Field crop: maize
Growth stage: 2
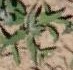
Species: atriplex